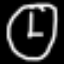
Label: clock